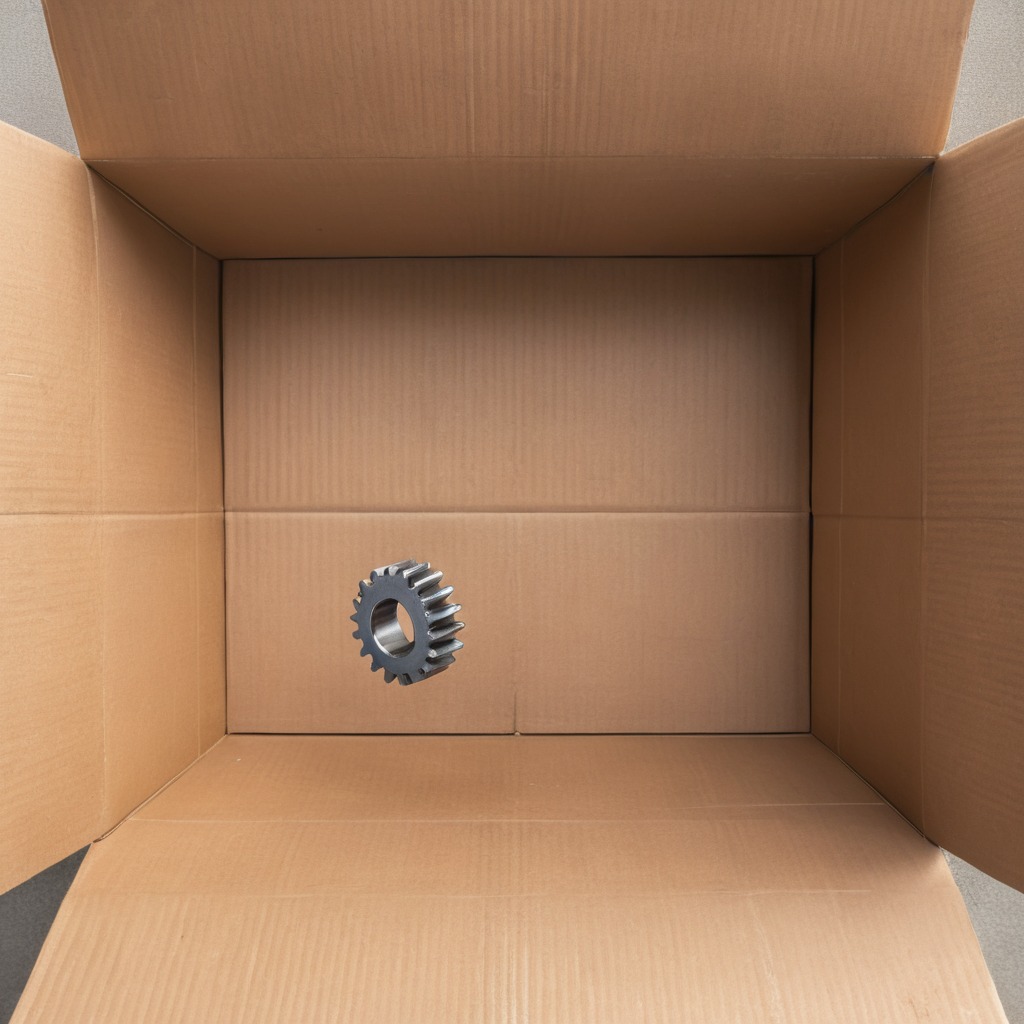
A steel gear with teeth is lying on a cardboard box surface in an outdoor workshop during daytime bright natural light soft shadows slightly creased but